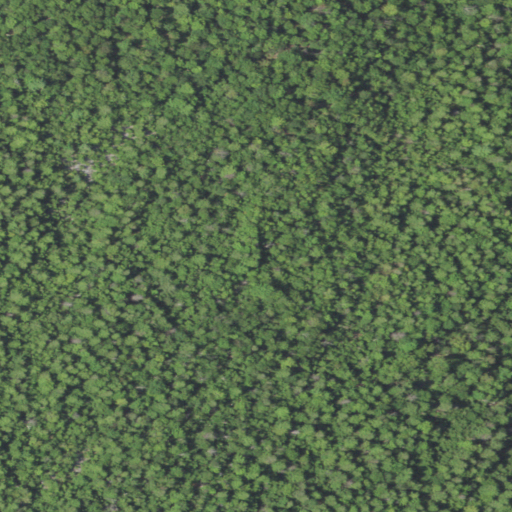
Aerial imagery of mountain in Pennsylvania named Bartlett Mountain containing mixed forest, evergreen forest, woody wetlands, and deciduous forest